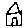
Label: house